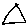
Label: triangle